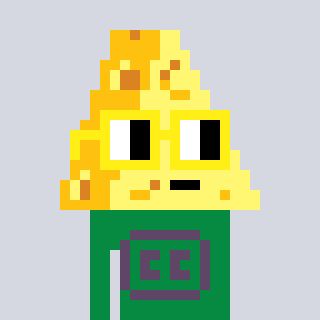
a pixel art character with square yellow glasses, a cheese-shaped head and a green-colored body on a cool background